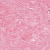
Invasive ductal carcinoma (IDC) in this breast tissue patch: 0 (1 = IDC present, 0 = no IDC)